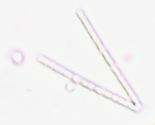
Label: Thalassionema